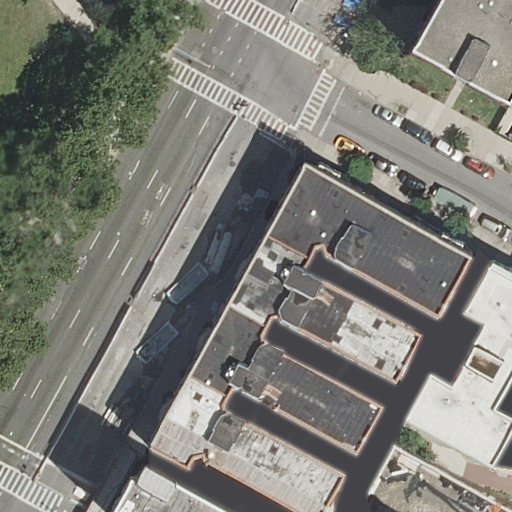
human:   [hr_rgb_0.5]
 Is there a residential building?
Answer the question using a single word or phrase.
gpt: yes

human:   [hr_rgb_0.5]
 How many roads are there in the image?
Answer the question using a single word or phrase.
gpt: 15

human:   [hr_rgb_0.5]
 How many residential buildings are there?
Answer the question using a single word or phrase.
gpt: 7

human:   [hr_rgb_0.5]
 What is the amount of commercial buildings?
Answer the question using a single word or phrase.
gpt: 0

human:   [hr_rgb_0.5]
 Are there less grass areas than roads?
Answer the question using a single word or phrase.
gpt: yes

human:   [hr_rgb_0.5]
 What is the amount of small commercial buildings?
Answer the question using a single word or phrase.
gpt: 0

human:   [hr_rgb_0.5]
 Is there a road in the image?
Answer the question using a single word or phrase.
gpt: yes

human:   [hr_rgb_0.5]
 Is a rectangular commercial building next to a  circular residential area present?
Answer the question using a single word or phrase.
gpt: no

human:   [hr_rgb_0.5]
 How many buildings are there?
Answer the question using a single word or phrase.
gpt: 7

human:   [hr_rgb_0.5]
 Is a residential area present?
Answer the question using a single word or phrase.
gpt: yes

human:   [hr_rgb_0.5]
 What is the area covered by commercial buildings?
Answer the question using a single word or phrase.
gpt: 0m2

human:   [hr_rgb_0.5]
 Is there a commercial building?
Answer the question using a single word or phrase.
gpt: no

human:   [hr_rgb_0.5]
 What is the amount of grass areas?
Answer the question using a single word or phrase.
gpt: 2

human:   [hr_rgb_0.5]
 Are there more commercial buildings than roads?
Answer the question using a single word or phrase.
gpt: no

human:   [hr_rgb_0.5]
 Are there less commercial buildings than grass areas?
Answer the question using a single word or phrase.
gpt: yes

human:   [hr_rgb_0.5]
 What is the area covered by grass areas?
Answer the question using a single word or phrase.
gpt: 789m2

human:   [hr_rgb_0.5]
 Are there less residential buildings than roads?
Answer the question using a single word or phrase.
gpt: yes

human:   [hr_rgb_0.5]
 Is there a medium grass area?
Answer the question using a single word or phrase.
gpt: no

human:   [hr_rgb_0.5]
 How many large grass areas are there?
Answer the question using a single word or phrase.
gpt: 1

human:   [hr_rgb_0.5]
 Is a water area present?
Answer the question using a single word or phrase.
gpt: no

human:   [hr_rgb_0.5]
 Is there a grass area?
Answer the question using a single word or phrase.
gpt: yes

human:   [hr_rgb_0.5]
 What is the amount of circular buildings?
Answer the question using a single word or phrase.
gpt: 0

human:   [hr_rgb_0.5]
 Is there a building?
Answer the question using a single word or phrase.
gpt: yes

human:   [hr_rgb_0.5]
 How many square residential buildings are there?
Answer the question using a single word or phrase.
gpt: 0

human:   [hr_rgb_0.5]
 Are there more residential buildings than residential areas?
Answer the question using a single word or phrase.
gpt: yes

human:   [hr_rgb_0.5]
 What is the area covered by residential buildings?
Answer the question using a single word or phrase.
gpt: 2624m2

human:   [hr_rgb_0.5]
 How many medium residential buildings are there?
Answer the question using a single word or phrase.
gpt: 6

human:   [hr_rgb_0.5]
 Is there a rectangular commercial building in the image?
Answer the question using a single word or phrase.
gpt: no

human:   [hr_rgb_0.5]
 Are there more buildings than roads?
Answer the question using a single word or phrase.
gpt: no

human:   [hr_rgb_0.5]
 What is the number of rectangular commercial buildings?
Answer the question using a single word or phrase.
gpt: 0

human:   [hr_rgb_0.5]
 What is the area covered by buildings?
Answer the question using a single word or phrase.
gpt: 2624m2

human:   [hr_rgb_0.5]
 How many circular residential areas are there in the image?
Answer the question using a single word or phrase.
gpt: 0

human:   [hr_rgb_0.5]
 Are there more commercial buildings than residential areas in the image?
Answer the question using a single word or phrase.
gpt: no

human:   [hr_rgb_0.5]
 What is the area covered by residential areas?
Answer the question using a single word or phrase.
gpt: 3538m2

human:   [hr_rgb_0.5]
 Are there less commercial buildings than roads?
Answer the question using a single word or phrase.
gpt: yes

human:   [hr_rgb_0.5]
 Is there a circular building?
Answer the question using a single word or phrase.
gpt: no

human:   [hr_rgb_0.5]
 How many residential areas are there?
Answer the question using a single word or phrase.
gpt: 1

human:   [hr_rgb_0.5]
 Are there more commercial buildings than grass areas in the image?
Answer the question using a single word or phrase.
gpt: no

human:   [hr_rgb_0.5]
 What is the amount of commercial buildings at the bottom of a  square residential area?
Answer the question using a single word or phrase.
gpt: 0

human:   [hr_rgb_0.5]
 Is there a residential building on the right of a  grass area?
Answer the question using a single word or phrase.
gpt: yes

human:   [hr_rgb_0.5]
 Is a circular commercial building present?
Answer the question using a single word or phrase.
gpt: no

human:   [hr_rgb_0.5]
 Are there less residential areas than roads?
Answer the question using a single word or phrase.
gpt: yes

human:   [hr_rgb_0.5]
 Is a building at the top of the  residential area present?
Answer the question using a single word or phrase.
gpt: no

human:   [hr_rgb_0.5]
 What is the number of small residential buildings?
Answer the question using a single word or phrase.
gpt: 0

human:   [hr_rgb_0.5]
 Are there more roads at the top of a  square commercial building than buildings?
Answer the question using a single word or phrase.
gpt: no

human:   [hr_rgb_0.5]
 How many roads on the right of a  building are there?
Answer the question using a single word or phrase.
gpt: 7

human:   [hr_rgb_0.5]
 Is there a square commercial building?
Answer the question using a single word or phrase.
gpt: no

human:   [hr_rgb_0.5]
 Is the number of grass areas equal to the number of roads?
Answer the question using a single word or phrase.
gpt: no

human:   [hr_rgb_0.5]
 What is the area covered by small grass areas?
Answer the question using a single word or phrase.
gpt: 64m2

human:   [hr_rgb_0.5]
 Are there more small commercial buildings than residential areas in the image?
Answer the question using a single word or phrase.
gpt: no

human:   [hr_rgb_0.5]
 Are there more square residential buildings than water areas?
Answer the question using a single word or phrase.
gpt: no

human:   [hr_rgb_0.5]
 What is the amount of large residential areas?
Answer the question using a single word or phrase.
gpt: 1

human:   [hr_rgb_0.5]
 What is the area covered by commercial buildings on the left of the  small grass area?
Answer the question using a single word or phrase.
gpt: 0m2

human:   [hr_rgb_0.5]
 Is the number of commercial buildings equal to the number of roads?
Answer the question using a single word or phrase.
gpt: no

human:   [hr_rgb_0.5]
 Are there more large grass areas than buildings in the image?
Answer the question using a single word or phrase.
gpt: no

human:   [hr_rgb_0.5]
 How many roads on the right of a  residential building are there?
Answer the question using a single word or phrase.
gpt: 7

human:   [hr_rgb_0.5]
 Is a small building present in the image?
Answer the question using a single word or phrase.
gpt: no

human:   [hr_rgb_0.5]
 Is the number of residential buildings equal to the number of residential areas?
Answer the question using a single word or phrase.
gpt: no

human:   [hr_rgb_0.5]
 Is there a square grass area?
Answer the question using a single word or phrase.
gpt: no

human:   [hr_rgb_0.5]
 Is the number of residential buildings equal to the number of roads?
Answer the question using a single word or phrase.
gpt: no

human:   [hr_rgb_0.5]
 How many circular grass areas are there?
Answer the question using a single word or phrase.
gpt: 0

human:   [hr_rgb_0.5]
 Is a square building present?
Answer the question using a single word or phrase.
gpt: no

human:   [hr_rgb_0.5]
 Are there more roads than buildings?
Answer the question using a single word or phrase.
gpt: yes

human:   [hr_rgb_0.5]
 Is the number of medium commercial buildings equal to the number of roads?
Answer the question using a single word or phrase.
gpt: no